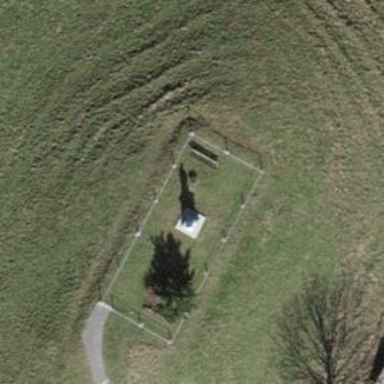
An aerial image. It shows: Historical memorial featuring statue.